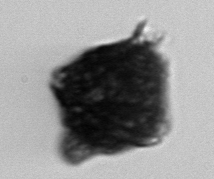
Label: Gonyaulax